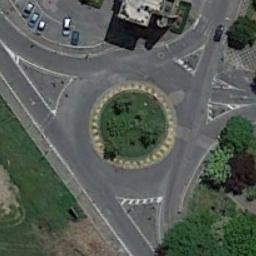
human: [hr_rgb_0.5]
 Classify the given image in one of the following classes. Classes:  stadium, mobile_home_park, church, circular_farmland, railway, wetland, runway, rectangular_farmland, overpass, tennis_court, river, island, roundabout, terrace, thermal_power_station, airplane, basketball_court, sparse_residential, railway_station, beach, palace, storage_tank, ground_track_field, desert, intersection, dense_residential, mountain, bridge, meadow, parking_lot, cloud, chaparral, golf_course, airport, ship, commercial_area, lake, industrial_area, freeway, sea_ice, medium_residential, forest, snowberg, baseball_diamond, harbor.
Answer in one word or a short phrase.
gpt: roundabout